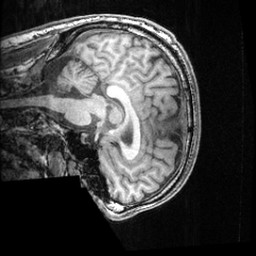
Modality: T1w
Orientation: sagittal
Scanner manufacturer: ge
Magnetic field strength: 3 T
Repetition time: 0.008572 s
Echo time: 0.003384 s